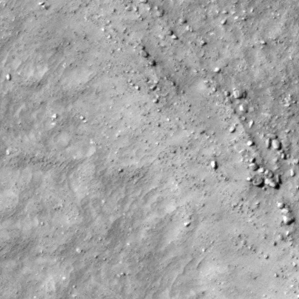
Label: non_frost